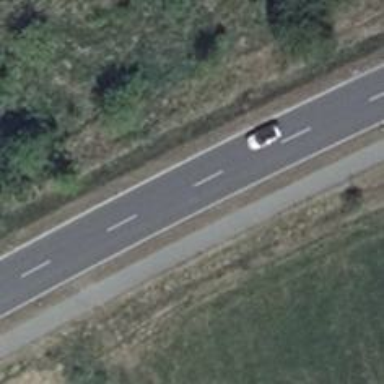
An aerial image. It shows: Secondary road with asphalt surface.